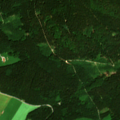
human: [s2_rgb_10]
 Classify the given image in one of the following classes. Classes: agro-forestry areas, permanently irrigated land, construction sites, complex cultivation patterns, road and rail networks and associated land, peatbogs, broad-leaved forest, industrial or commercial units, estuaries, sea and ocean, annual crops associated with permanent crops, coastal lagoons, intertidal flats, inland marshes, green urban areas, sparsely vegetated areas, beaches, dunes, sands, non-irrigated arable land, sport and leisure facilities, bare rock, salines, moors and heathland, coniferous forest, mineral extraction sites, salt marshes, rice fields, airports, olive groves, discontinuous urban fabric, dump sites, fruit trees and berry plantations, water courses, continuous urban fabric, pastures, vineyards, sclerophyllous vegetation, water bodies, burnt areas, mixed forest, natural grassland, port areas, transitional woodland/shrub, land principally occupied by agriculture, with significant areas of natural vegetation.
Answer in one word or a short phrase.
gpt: complex cultivation patterns, coniferous forest